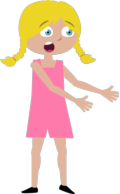
girl surprised hands outstretched